Question: I am trying to design a reasonably useful MVC framework from scratch primarilty for my own education before jumping into Laravel/Symfony.
I am trying to implement dependency injection because plan on expanding this framework in the future and I want to keep things modular and maintainable.
Here is the MVC repository: <URL>
Here is my flowchart showing how the MVC framework is structured .

As I understand it, the main dependencies are...
1. Core\Router depends on Foo\Controller
2. FooController depends on Core\Controller (via the parent::__construct method)
3. Core\Controller depends on Core\View
4. Foo_Model depends on Core\model which depends on Core\Database
So I am a bit confused as to how I should use dependency injection here... for example: How do I implement dependency injection with parent::__constructors (if at all)?
Also, is depending on parent::__construct like this making the framework too tightly coupled?
Many thanks in advance for your considered reply.
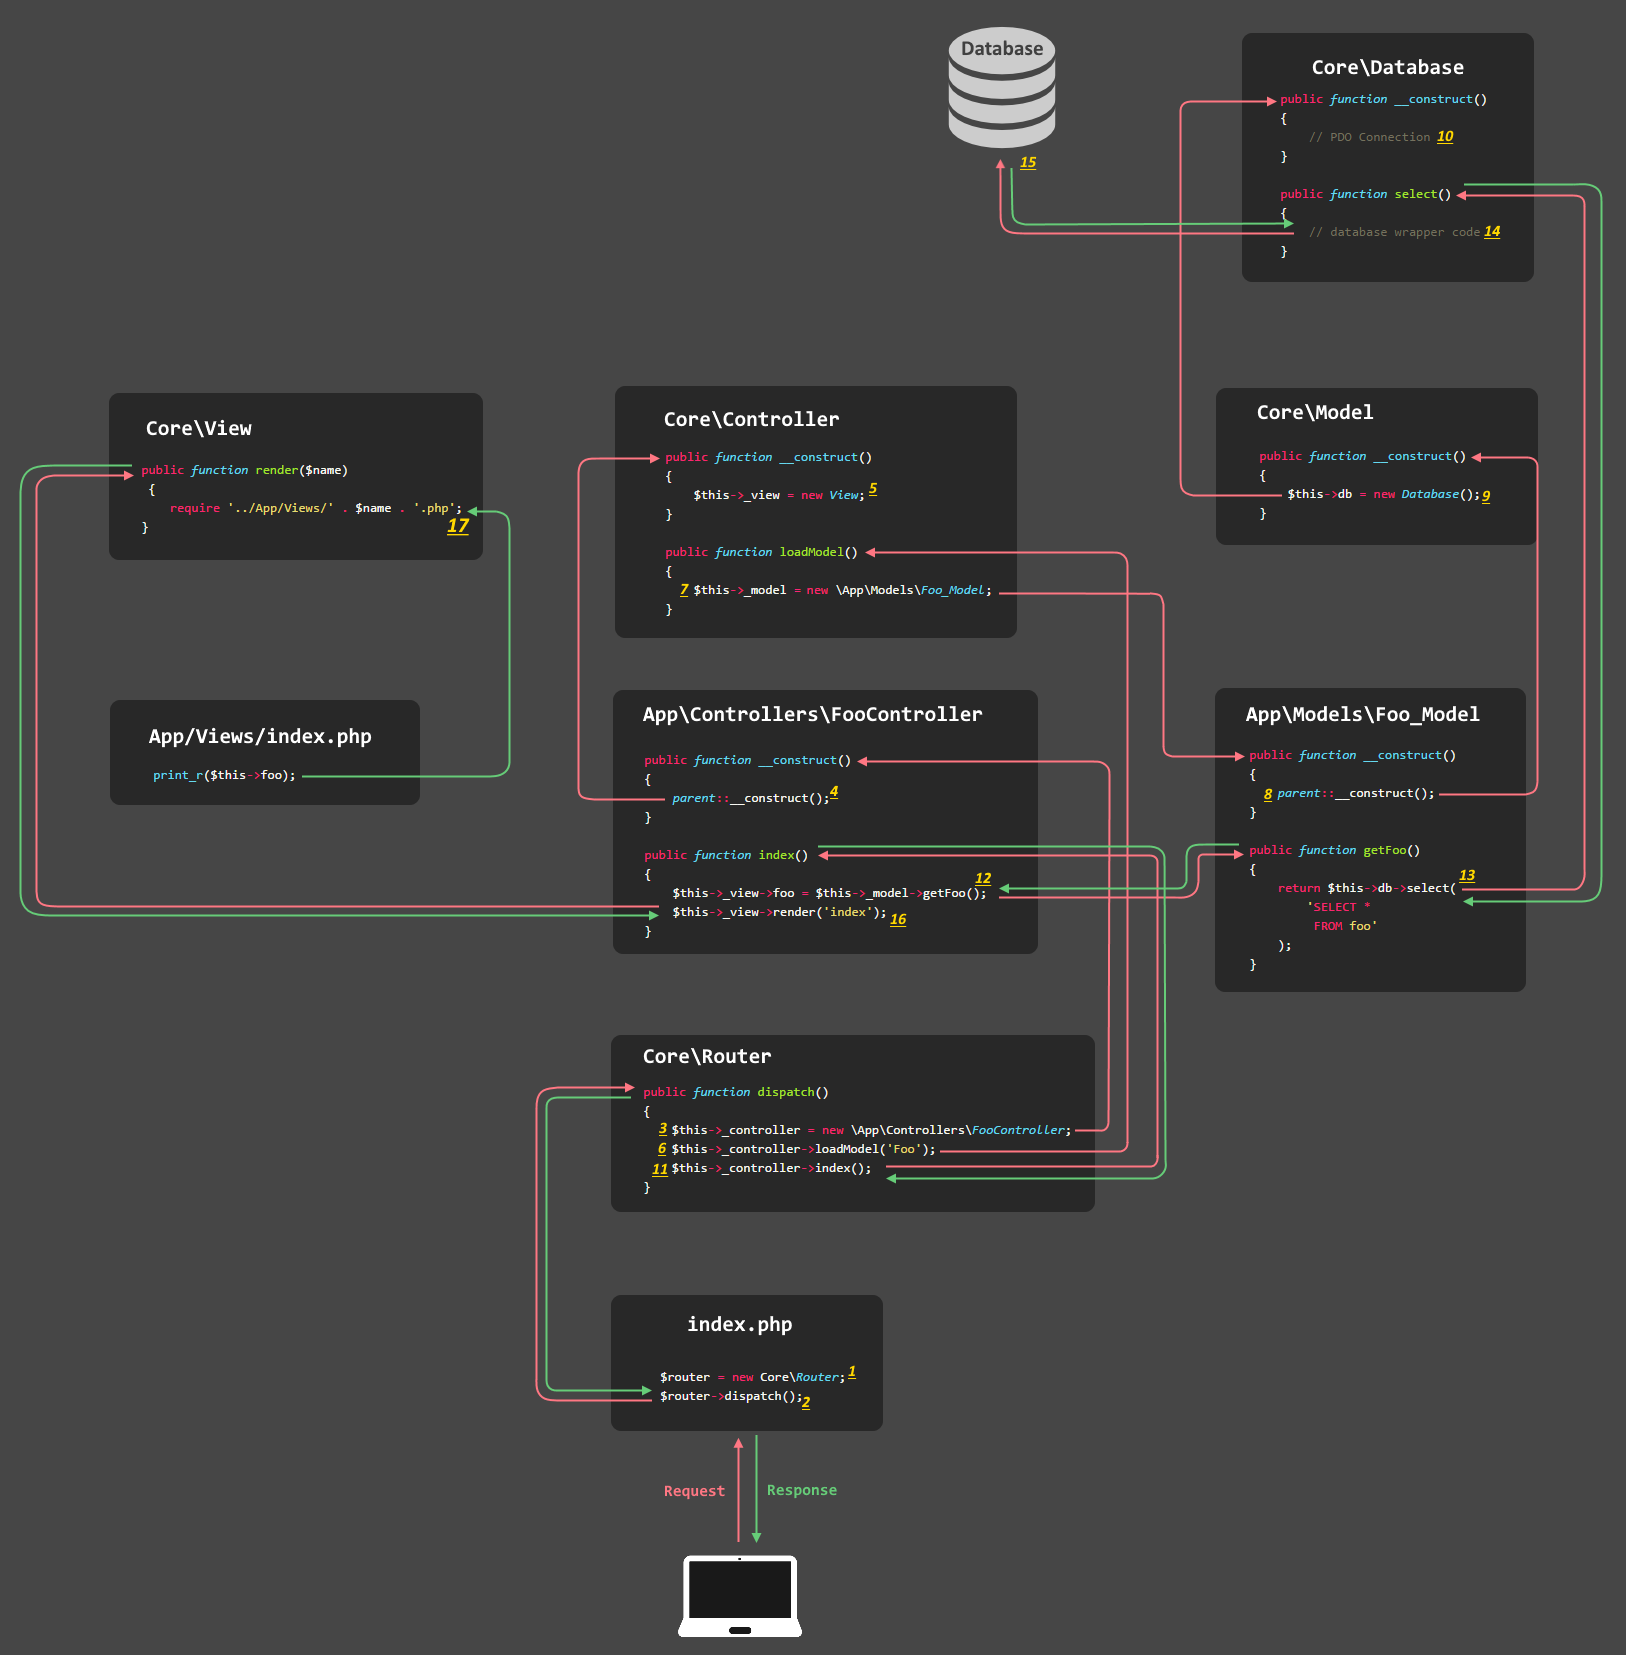
Answer: Presently there is none; no object are being passed their dependencies. In your constructors, you should be the objects needed for correct execution. It's the basis of <URL>.
Dependency injection would happen at the <URL> of an application. I think of bootstrap as the action of preparing the environment to actually handle whatever it is called to do, in our case handling a http request.
Generally an index.php <URL>. That bootstrap file will route the request to a specific controller, creating dependencies along the way.
Using 'parent::__construct()' is perfectly fine, it's how you will actually pass the objects dependencies. However, you can question why you need it. I don't see why your Controller should extend a core Controller. They actually don't always have the same dependencies, making it harder to manage if you make them all inherit from a base class.